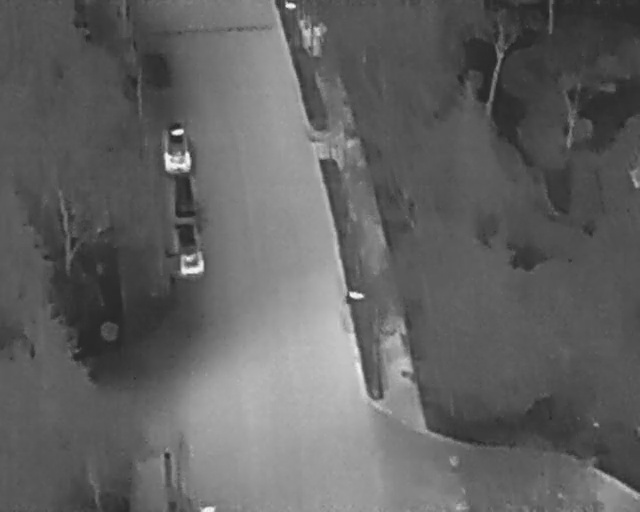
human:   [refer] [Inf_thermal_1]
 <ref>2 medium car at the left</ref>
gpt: <box>[[25, 35, 32, 40, 2], [25, 45, 33, 51, 174]]</box>